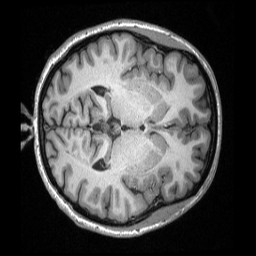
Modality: T1w
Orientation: axial
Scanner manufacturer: siemens
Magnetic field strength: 3 T
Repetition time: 2.3 s
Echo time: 0.00308 s